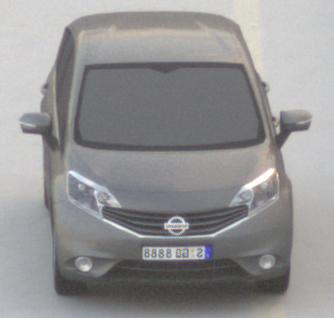
Make: Nissan
Model: Note 1.2
Detailed model: Note (E12) (10/13 - 12/16)
Model produced from: 2013/10
Model produced until: 2015/09
Doors: 5
Color: gray
Road condition: dry road
Daytime: sunrise or sunset
Contrast: low contrast